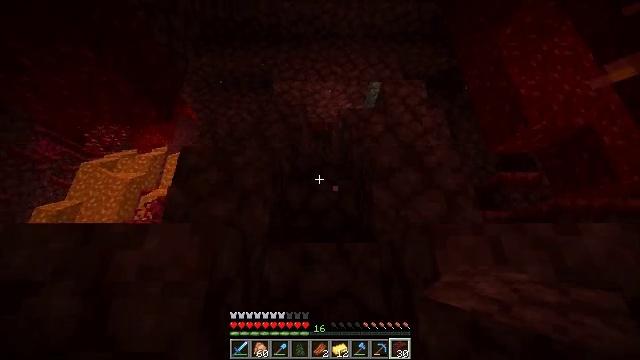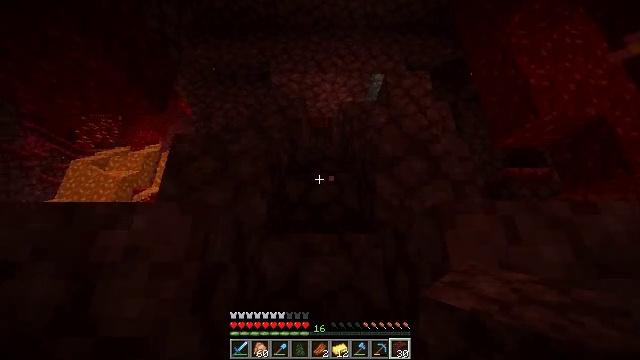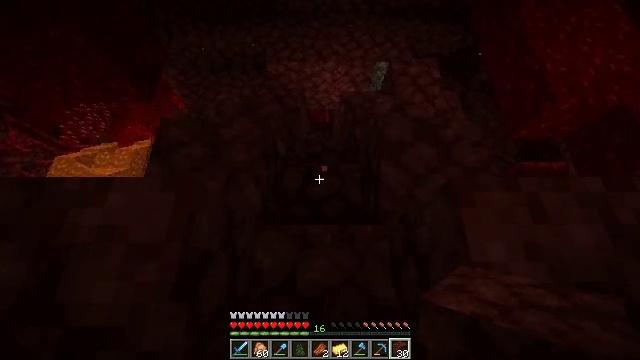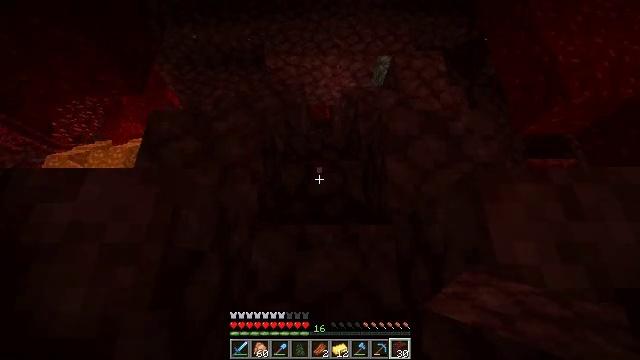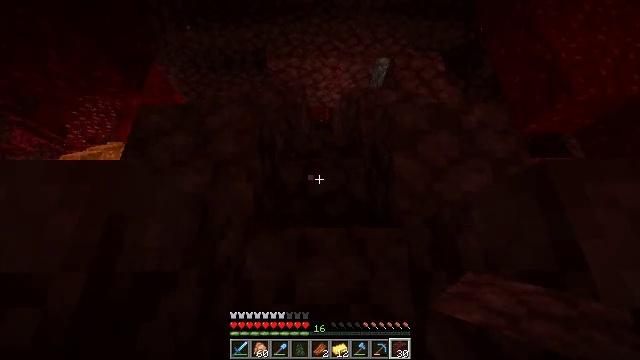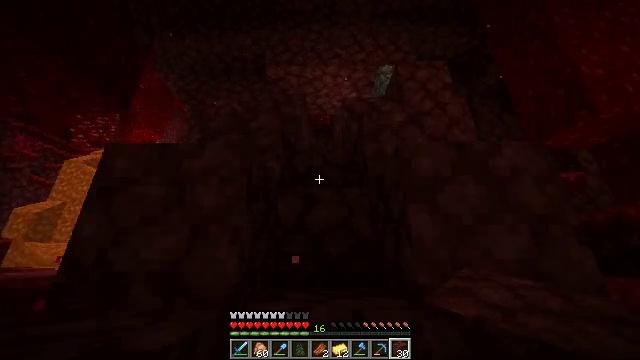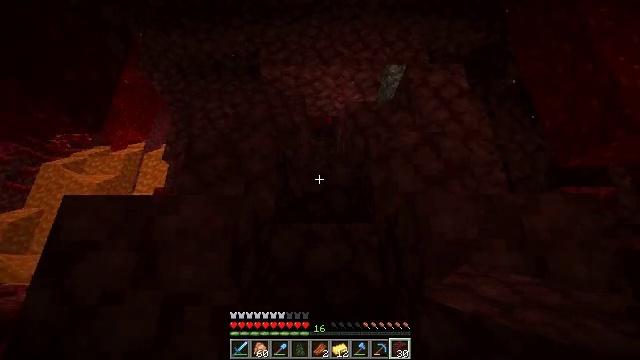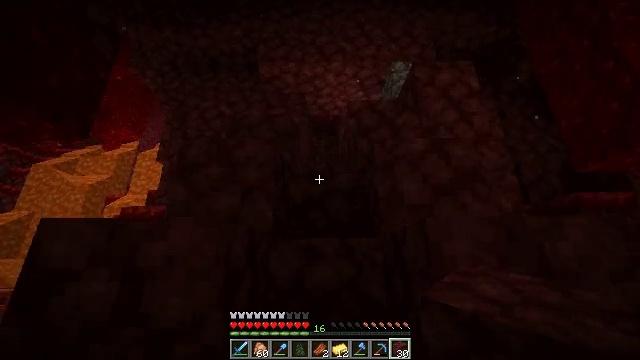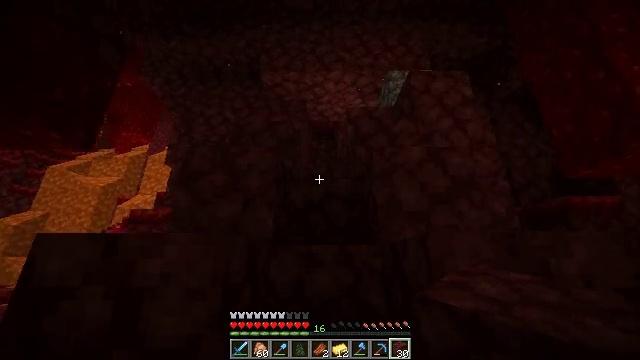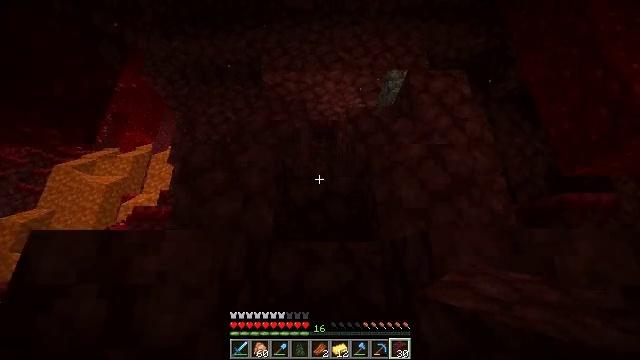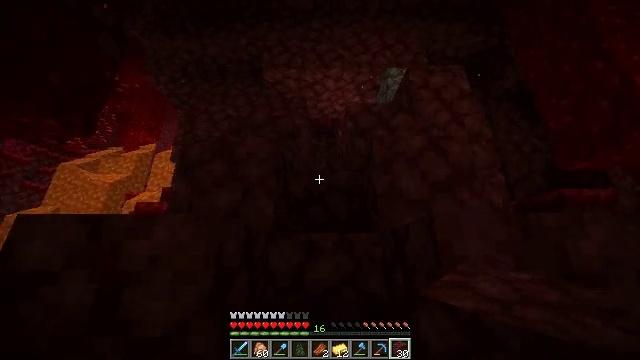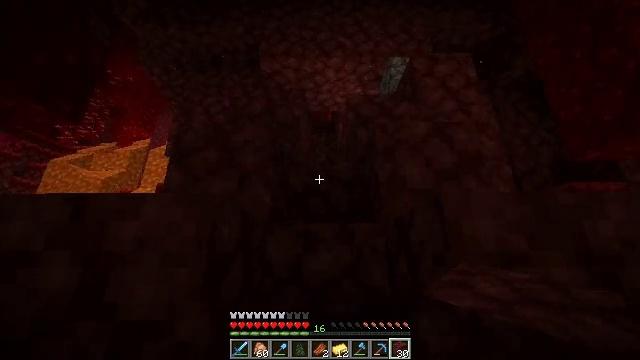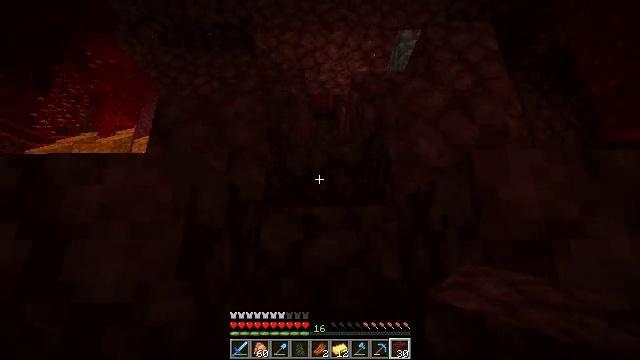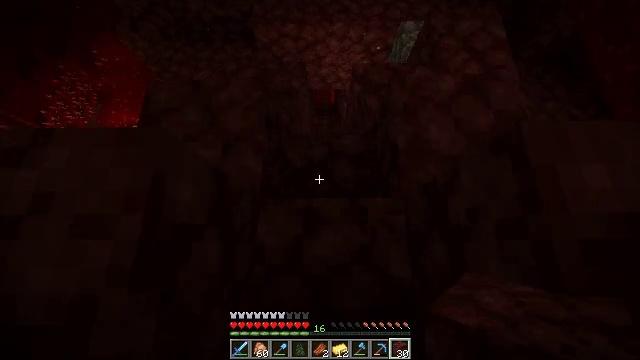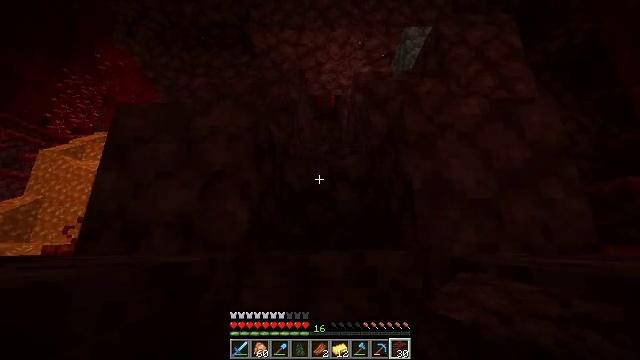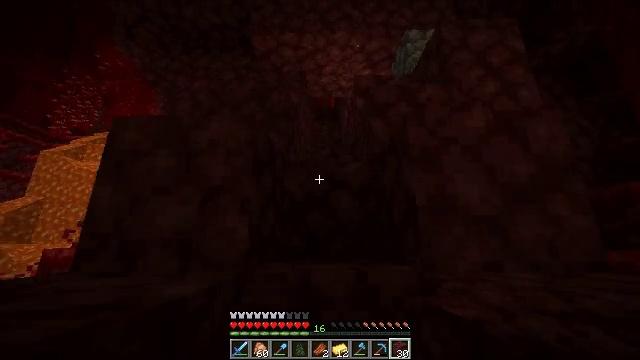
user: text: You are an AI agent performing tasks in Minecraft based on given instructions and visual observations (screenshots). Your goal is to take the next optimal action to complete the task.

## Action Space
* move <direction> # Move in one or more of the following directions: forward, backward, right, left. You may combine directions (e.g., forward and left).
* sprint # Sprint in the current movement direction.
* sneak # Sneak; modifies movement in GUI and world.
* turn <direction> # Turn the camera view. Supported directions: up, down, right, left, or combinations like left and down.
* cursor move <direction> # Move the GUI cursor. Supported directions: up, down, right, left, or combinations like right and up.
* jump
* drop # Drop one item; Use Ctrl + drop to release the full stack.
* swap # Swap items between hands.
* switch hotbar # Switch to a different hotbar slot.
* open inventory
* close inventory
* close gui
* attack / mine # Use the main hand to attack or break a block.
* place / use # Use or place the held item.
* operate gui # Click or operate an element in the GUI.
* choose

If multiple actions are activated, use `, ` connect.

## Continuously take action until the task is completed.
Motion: motion action
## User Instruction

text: Mine crimson roots from the ground.
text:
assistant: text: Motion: move forward, jump
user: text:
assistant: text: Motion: move forward, jump
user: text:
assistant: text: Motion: move forward, jump
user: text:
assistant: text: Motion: move forward, sprint, jump
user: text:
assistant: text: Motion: move forward, sprint, jump
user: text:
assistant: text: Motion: move forward, sprint, jump
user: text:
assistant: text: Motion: move forward, sprint, jump
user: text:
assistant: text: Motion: move forward, jump
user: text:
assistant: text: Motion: move forward, jump
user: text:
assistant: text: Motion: move forward, jump
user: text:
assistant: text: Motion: move forward, jump
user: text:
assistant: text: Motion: move forward, turn down, jump
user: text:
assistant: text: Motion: move forward, sprint, jump
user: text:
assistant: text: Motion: move forward, sprint, jump
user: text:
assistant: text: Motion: move forward, sprint, jump
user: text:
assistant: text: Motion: move forward, sprint, jump
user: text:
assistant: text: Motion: move forward, jump
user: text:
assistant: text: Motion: move forward, jump
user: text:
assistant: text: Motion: move forward, jump
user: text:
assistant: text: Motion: move forward, jump
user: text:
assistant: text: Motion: move forward, jump
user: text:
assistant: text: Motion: move forward, jump
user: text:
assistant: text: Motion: move forward, sprint, jump
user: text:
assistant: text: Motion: move forward, sprint, jump
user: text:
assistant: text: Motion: move forward, sprint, jump
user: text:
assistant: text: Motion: move forward, sprint, jump
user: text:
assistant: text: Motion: move forward, jump
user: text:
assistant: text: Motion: move forward, jump
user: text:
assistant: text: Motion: move forward, jump
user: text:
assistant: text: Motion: move forward, jump